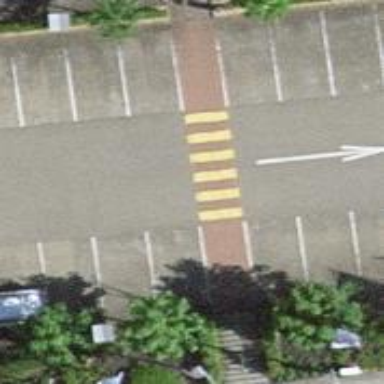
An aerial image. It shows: Uncontrolled zebra crossing on the road.